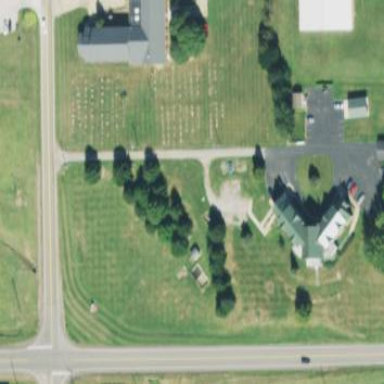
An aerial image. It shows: Cemetery.